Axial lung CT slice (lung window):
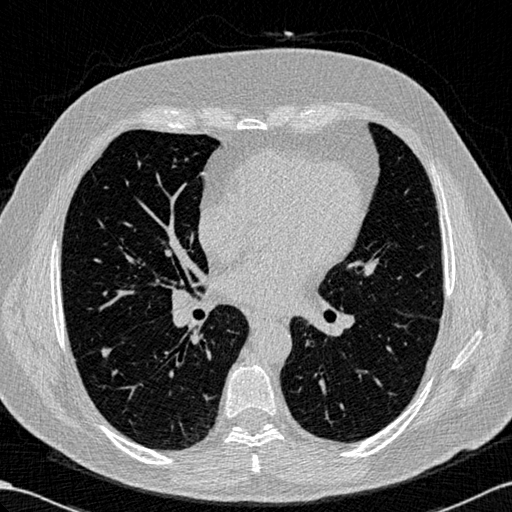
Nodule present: yes
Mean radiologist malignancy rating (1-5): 3